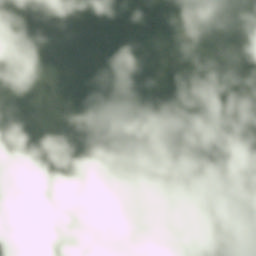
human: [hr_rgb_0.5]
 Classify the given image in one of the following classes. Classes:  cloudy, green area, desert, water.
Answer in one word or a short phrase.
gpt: cloudy